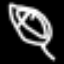
Label: leaf